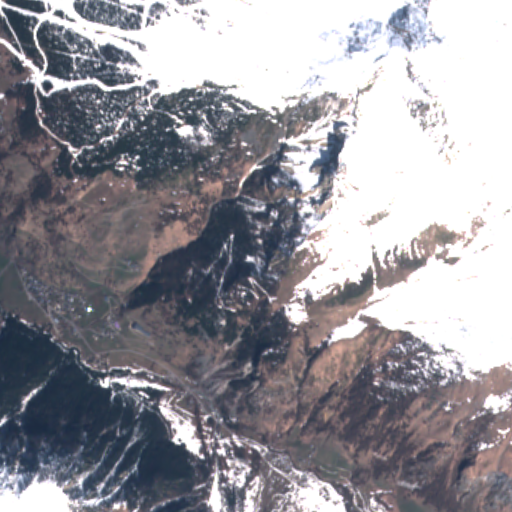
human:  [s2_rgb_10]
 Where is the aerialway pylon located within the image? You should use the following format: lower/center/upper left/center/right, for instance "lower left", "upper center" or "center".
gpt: The aerialway pylon is located in the upper of the image.
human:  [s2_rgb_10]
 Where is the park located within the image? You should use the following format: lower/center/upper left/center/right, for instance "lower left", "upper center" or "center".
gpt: The park is located in the lower left of the image.
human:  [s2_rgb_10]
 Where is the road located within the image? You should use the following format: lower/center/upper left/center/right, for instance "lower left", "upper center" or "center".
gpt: There is no road in the image.